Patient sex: F
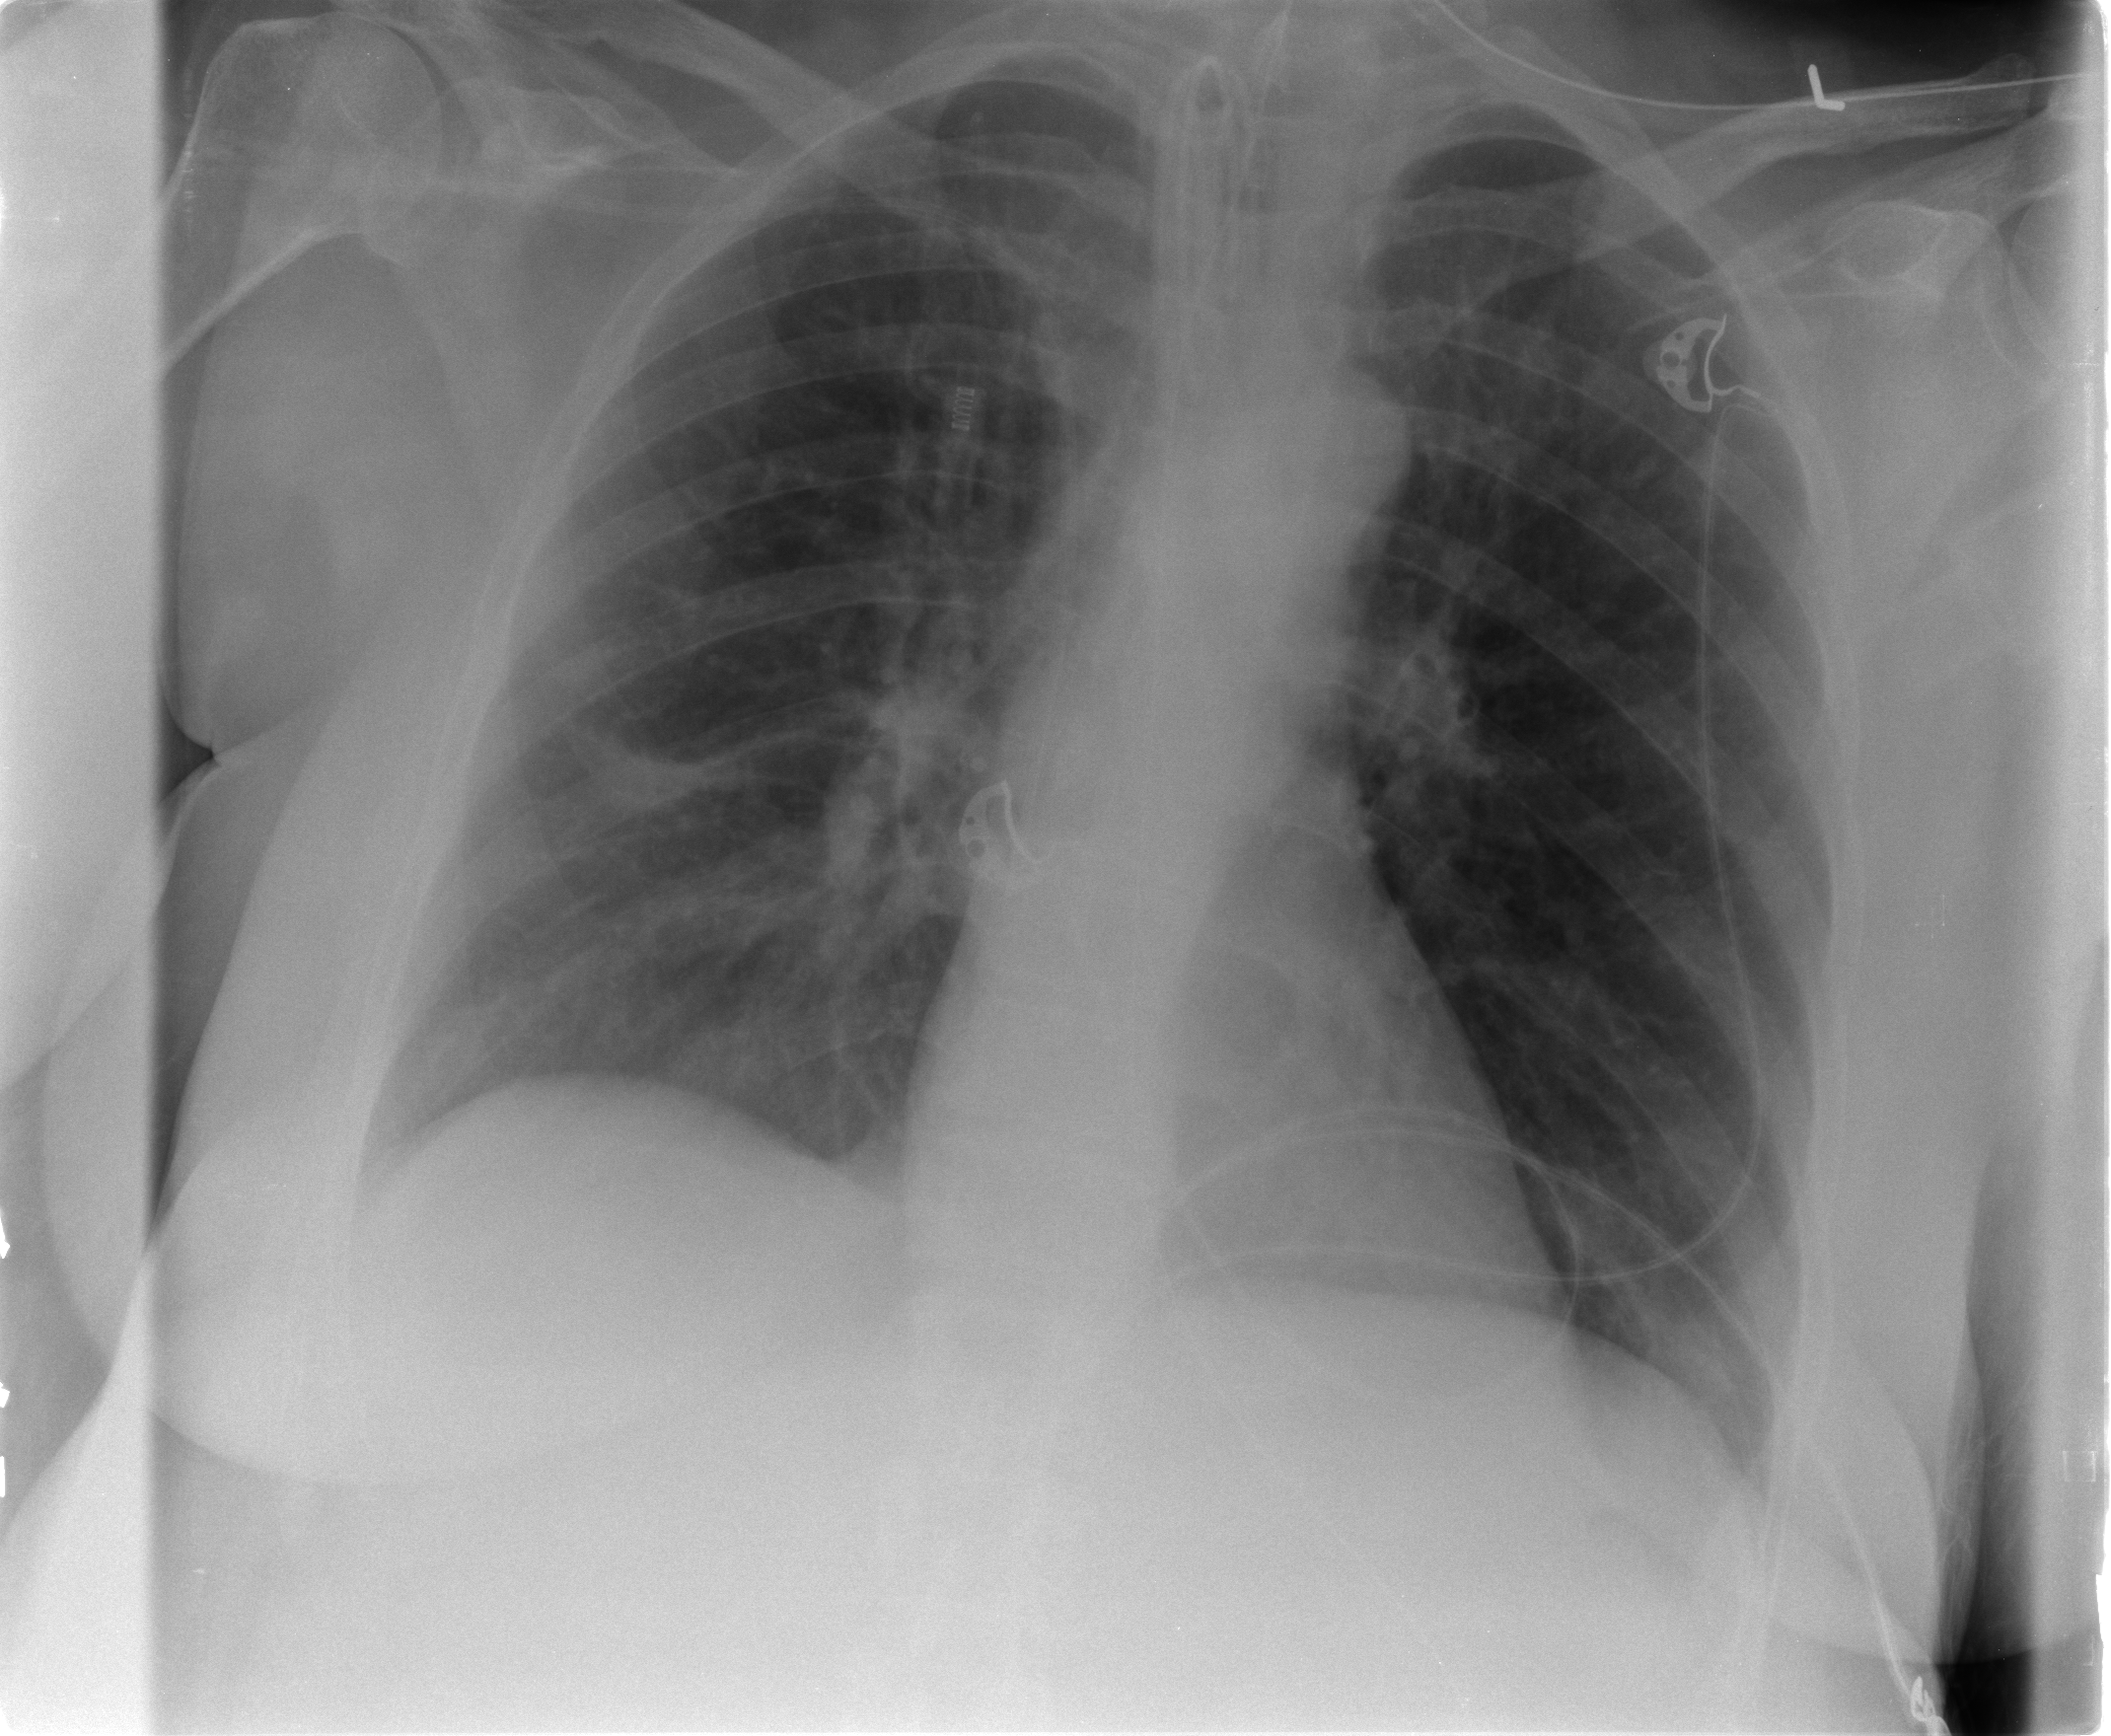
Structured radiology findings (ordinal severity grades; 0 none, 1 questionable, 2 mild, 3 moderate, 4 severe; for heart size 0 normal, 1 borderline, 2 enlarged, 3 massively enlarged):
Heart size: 0
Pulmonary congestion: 2
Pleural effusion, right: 0
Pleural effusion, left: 0
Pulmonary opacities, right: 1
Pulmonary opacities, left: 0
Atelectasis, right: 2
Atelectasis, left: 0